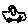
Label: car